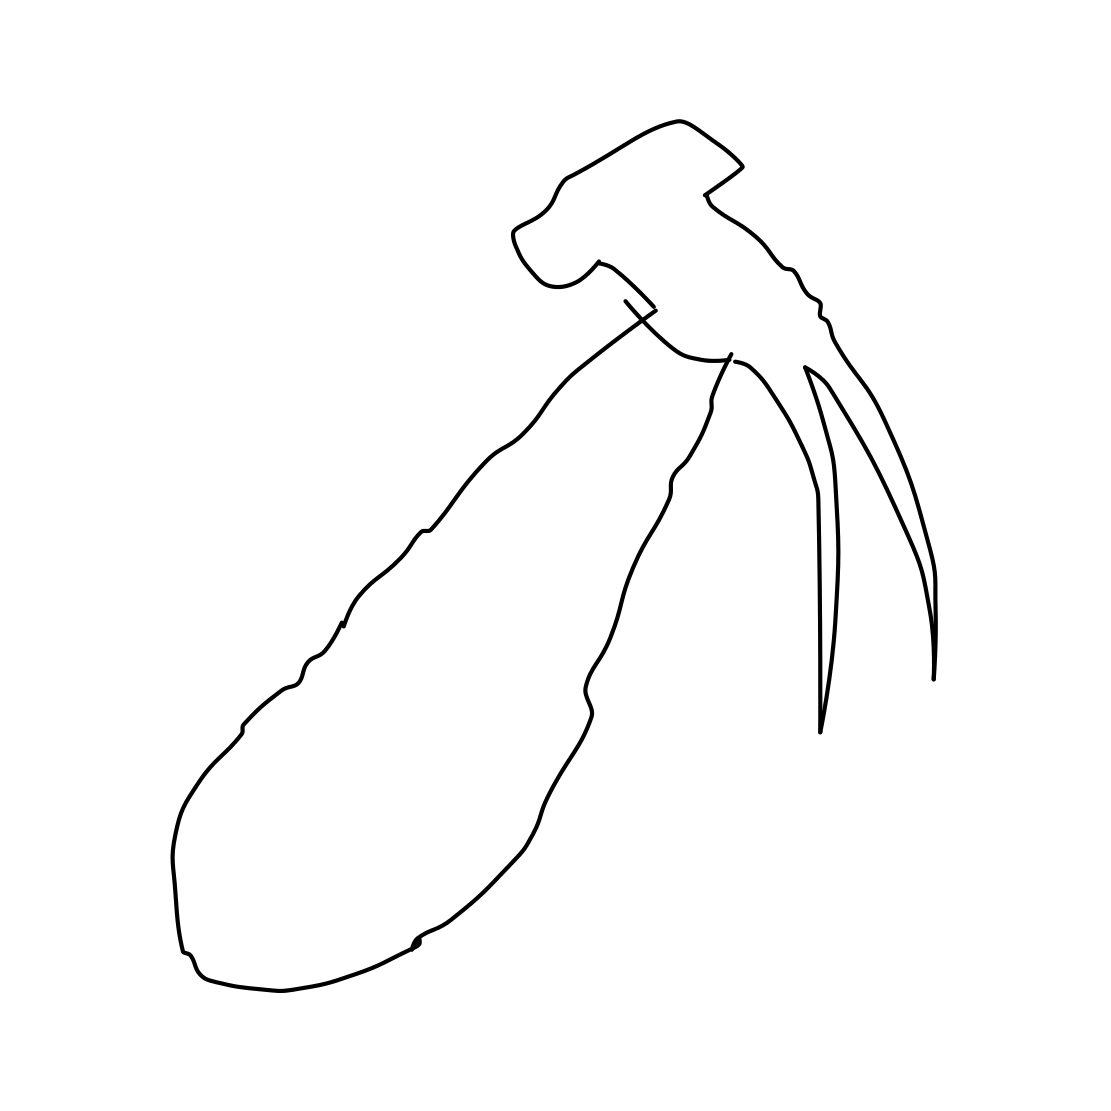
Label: hammer